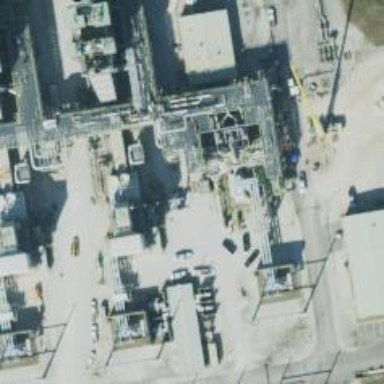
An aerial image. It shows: Gas-powered generator.